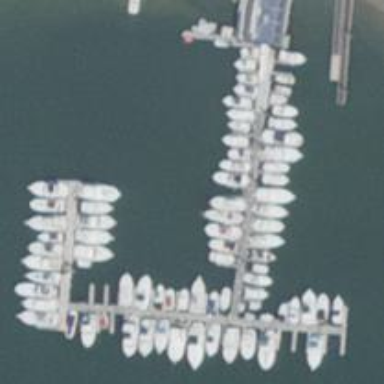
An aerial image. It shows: Marina on leisure land.